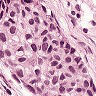
Metastatic tissue present: yes